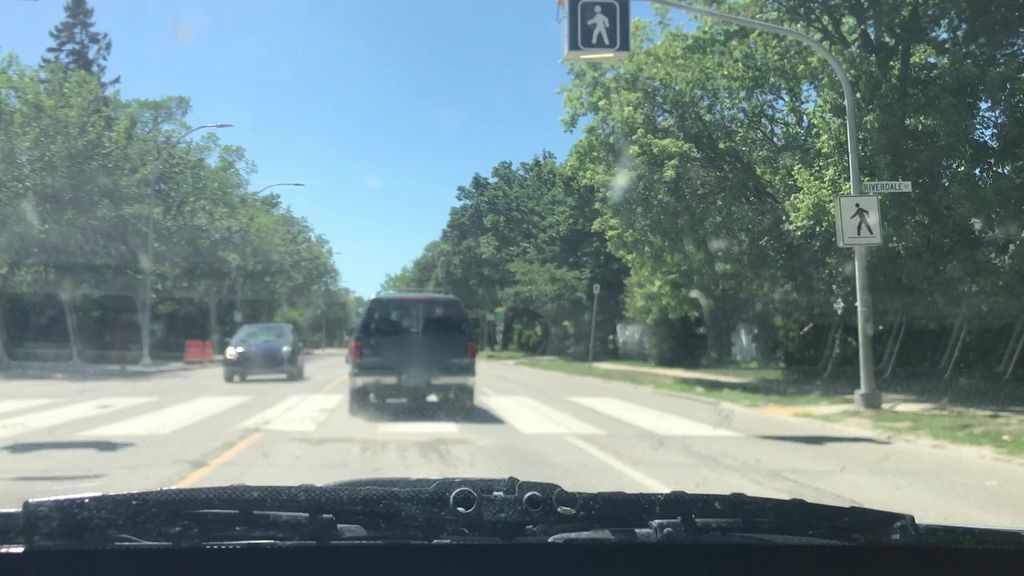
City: winnipeg